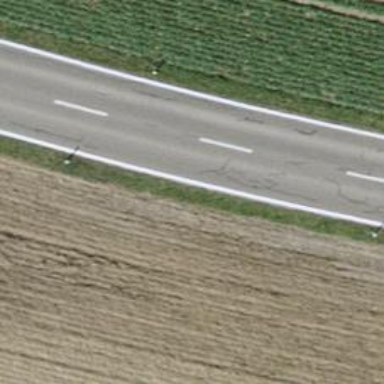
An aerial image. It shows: Tertiary road with asphalt surface.